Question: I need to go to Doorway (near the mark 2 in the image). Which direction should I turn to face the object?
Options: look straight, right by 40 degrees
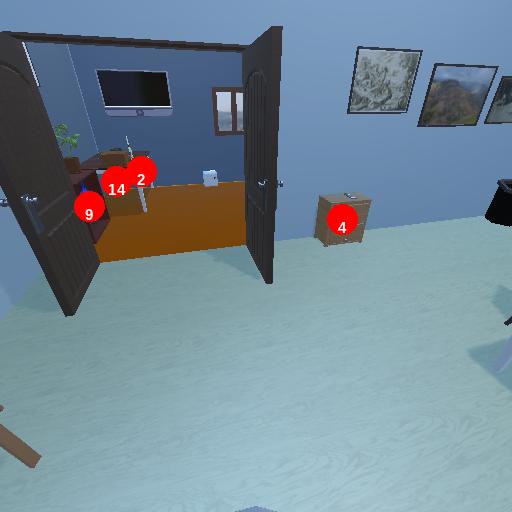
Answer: look straight